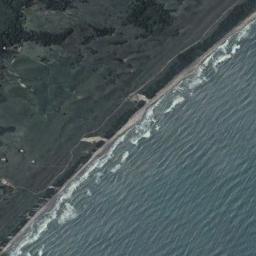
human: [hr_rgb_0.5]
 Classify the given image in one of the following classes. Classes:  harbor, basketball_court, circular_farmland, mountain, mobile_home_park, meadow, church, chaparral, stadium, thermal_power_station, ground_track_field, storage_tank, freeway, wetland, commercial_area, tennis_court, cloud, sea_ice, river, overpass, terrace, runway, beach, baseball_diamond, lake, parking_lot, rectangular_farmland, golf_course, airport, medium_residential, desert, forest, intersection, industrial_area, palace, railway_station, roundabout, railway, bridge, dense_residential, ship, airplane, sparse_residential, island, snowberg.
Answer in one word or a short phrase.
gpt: beach